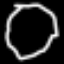
Label: octagon